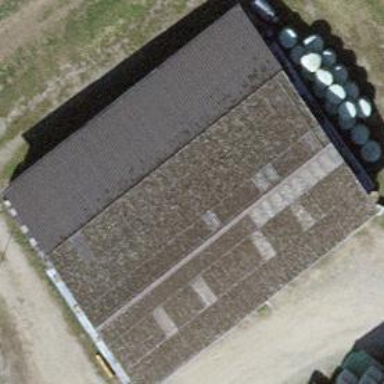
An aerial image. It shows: Barn.